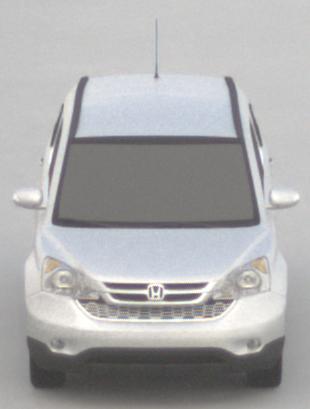
Make: Honda
Model: CR-V
Detailed model: CR-V (III) (04/10 - 10/12)
Model produced from: 2010
Model produced until: 2012
Doors: 5
Color: white
Road condition: dry road
Daytime: midday
Contrast: low contrast